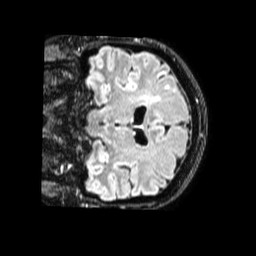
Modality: FLAIR
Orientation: coronal
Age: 46
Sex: female
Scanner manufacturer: philips
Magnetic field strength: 1.5 T
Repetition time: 4.8 s
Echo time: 0.3286 s